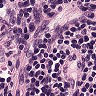
Metastatic tissue present: no